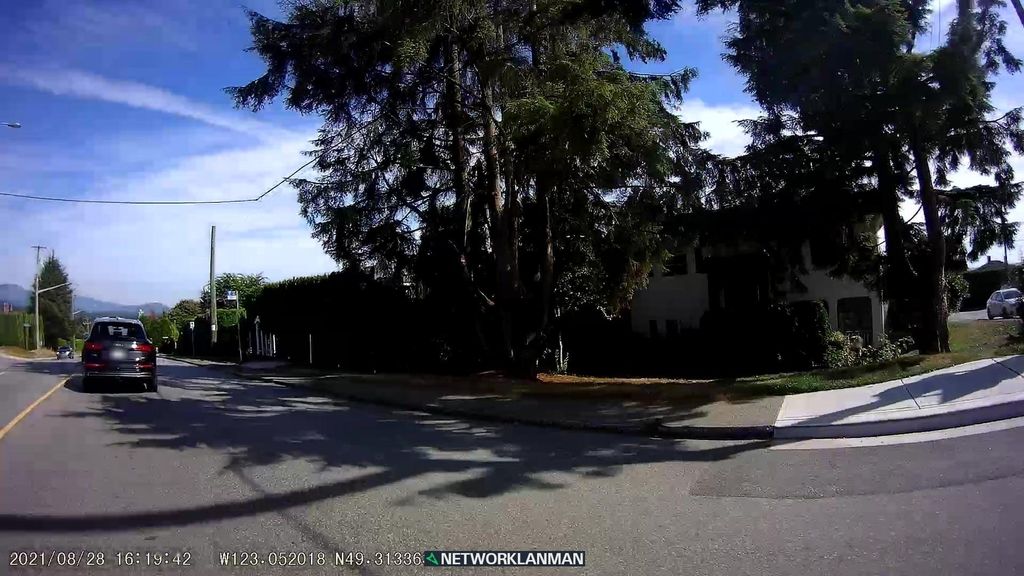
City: vancouver